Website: macys
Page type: billing-address
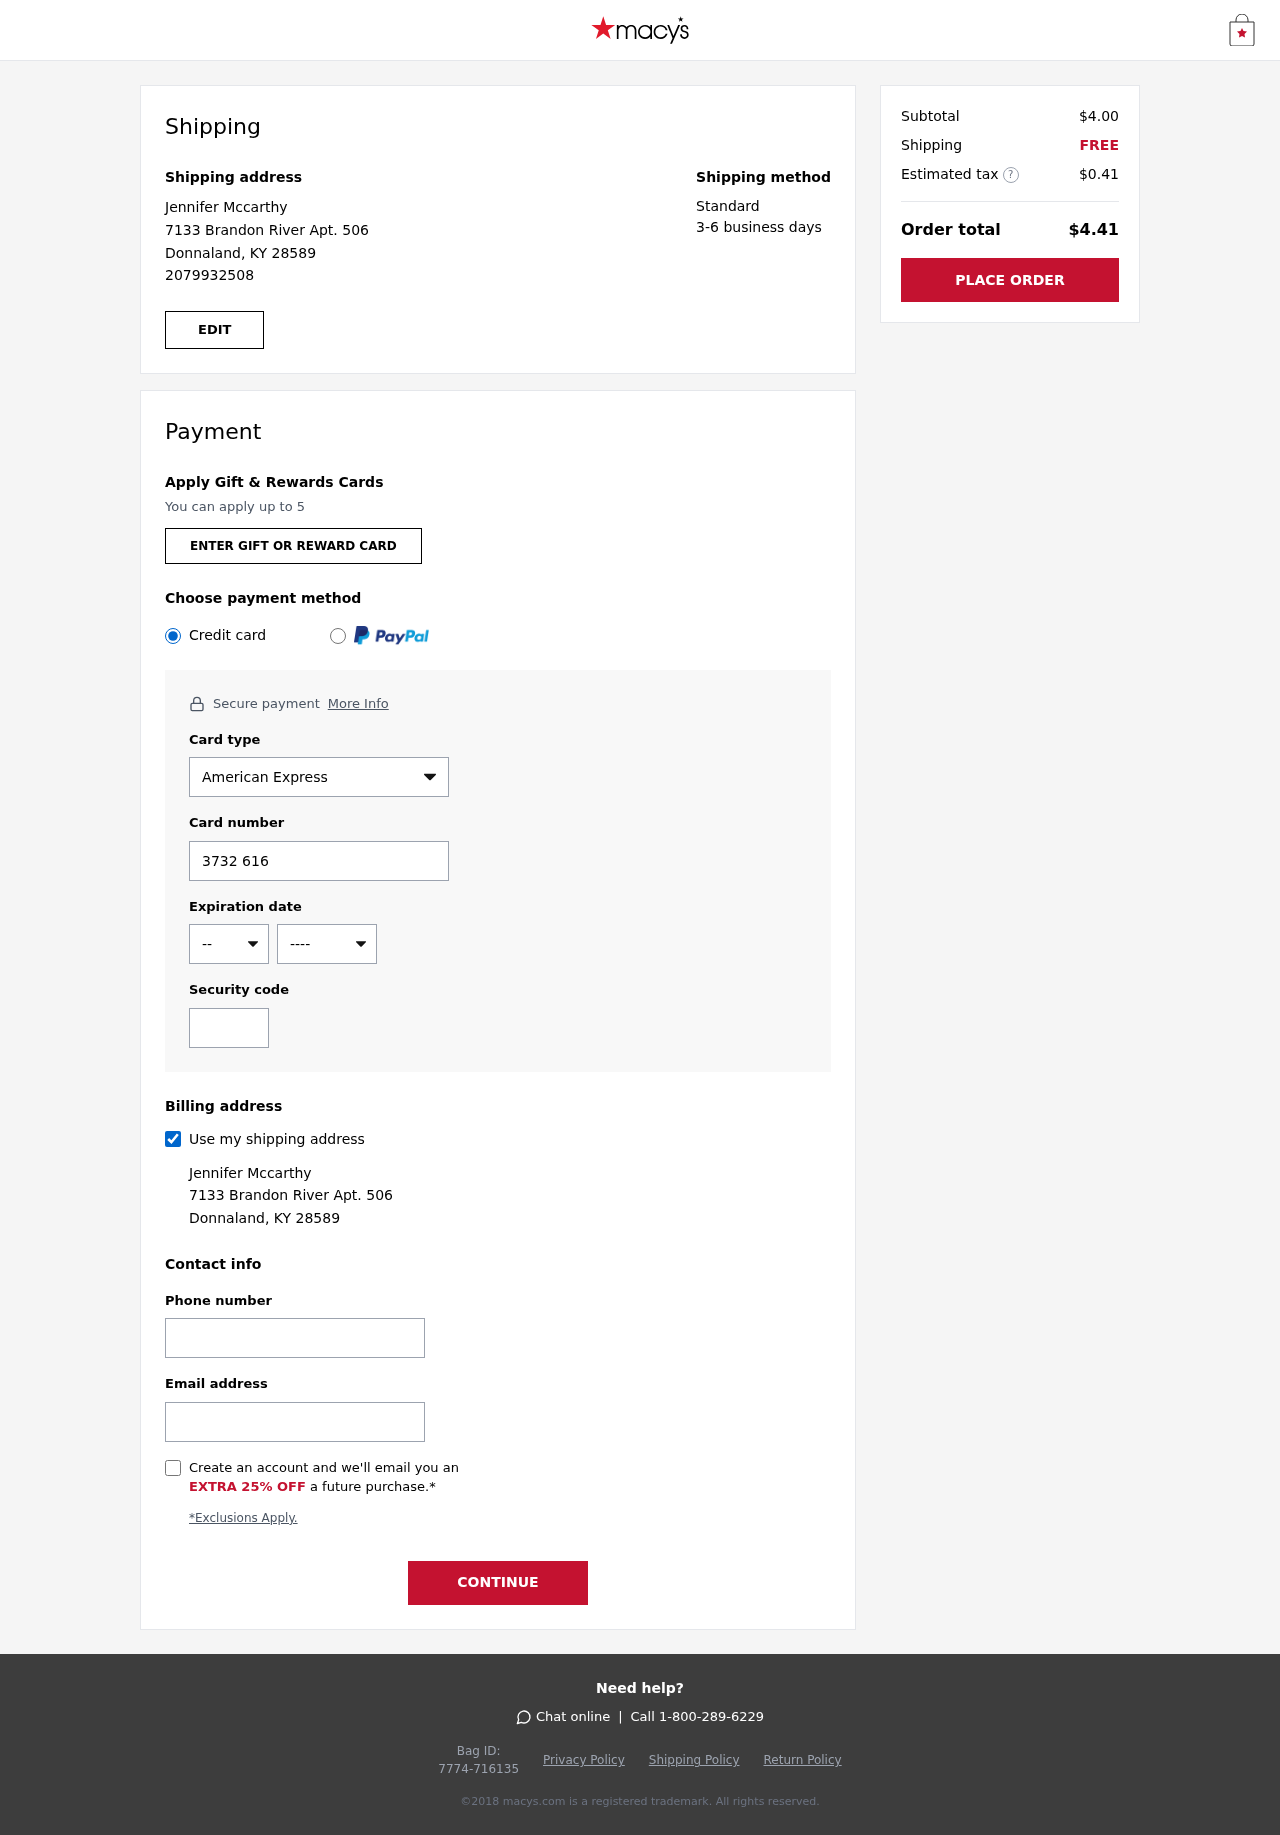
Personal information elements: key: PII_CARD_CVV
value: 4153
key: PII_CARD_EXPIRY_MONTH
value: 04
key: PII_CARD_EXPIRY_YEAR
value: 27
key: PII_CARD_NUMBER
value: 3732 6166 2155 412
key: PII_CARD_TYPE
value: American Express
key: PII_EMAIL
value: jmccarthy@yahoo.com
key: PII_FULLNAME
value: Jennifer Mccarthy
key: PII_PHONE
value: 2079932508
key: PII_STREET
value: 7133 Brandon River Apt. 506
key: PII_CITY_STATE_ZIP
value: Donnaland, KY 28589
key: PII_FIRSTNAME
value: Jennifer
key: PII_LASTNAME
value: Mccarthy
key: PII_FULLNAME2
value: Jennifer Mccarthy
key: PII_FULLNAME3
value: Jennifer Mccarthy
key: PII_FIRSTNAME2
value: Jennifer
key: PII_FIRSTNAME3
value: Jennifer
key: PII_LASTNAME2
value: Mccarthy
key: PII_LASTNAME3
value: Mccarthy
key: PII_FIRSTNAME_DERIVED
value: Jennifer
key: PII_LASTNAME_DERIVED
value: Mccarthy
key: PII_FULLNAME_DERIVED
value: Jennifer Mccarthy
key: PII_NAME_FULL_DERIVED
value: Jennifer Mccarthy
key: PII_STREET2
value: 7133 Brandon River Apt. 506
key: PII_PHONE2
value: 2079932508
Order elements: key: ORDER_SUBTOTAL
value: $4.00
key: ORDER_SHIPPING_COST
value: FREE
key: ORDER_TAX
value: $0.41
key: ORDER_TOTAL
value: $4.41